Interaction volume radius: 5 \u00c5
Interaction volume height: 15 \u00c5
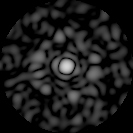
Disorder parameter: 0.8858